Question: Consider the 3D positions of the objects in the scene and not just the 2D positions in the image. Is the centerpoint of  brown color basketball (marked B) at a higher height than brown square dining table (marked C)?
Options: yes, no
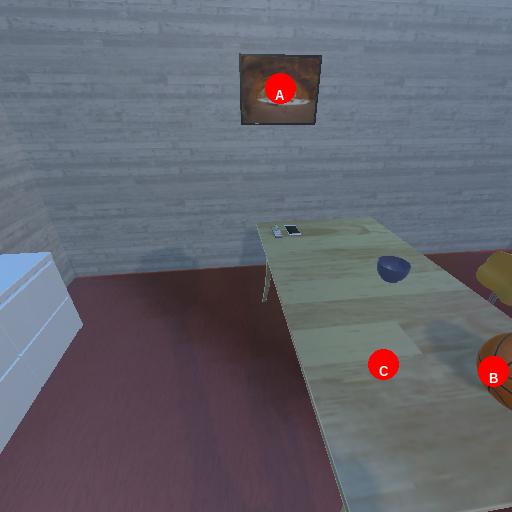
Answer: yes